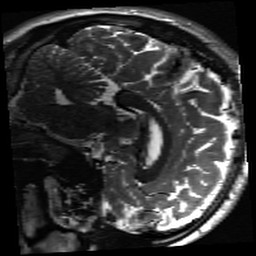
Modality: inplaneT2
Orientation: sagittal